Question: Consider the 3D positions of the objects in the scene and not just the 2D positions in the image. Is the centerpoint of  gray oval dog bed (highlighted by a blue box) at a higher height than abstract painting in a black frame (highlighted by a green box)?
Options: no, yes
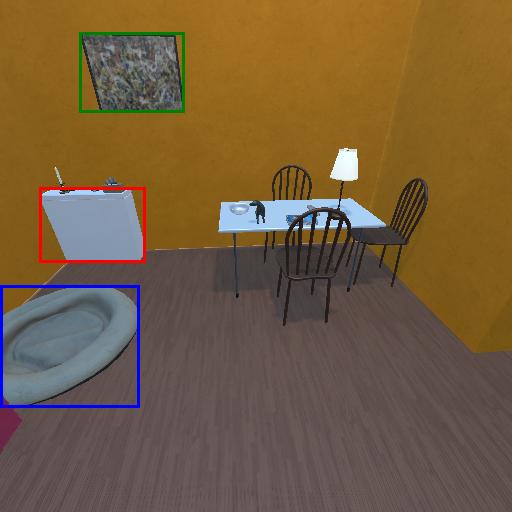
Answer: no